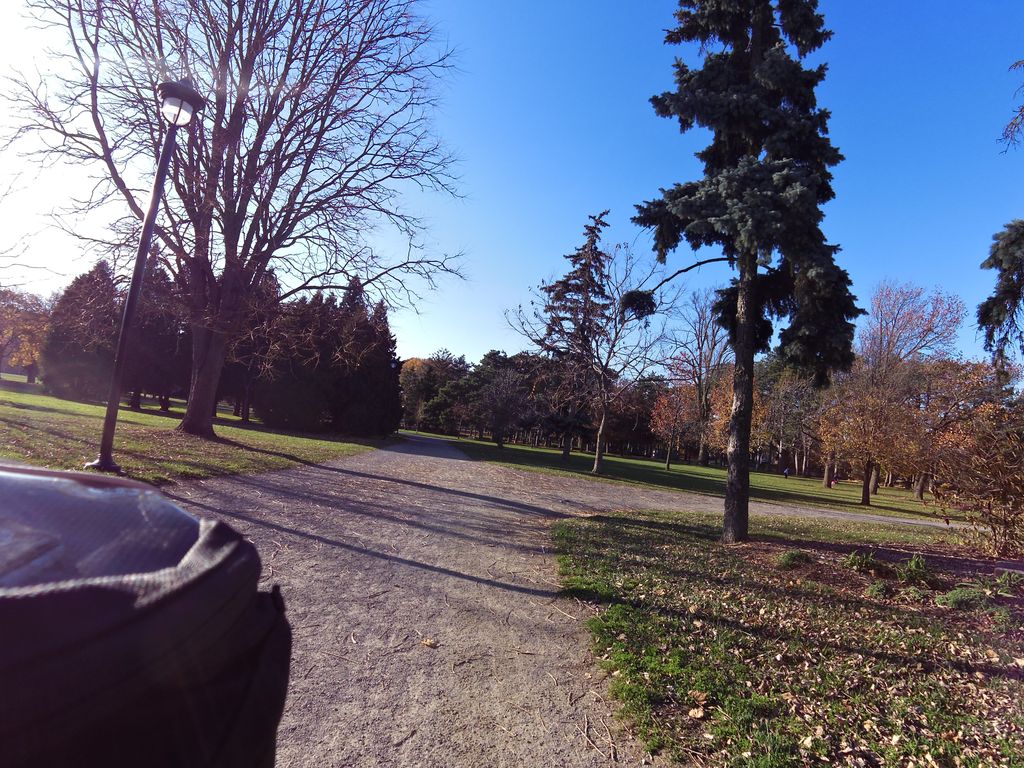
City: hamilton